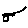
Label: square